Field crop: maize
Growth stage: 2
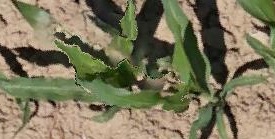
Species: maize